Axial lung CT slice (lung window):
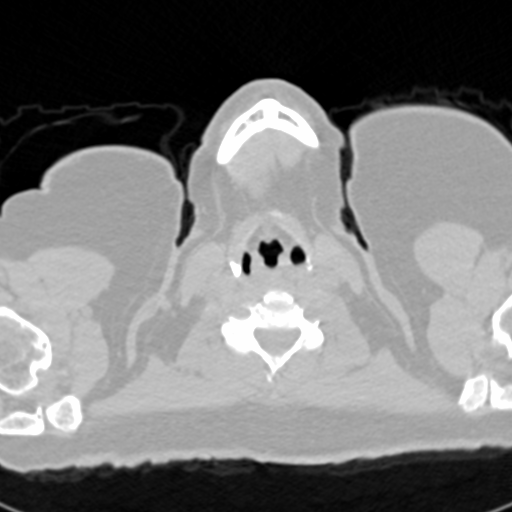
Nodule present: no